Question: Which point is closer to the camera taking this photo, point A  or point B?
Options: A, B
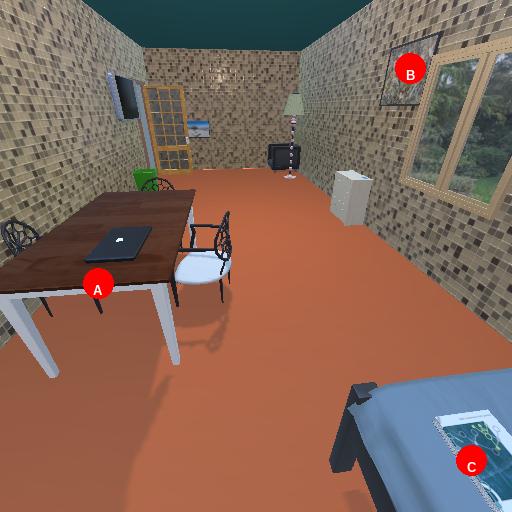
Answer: A